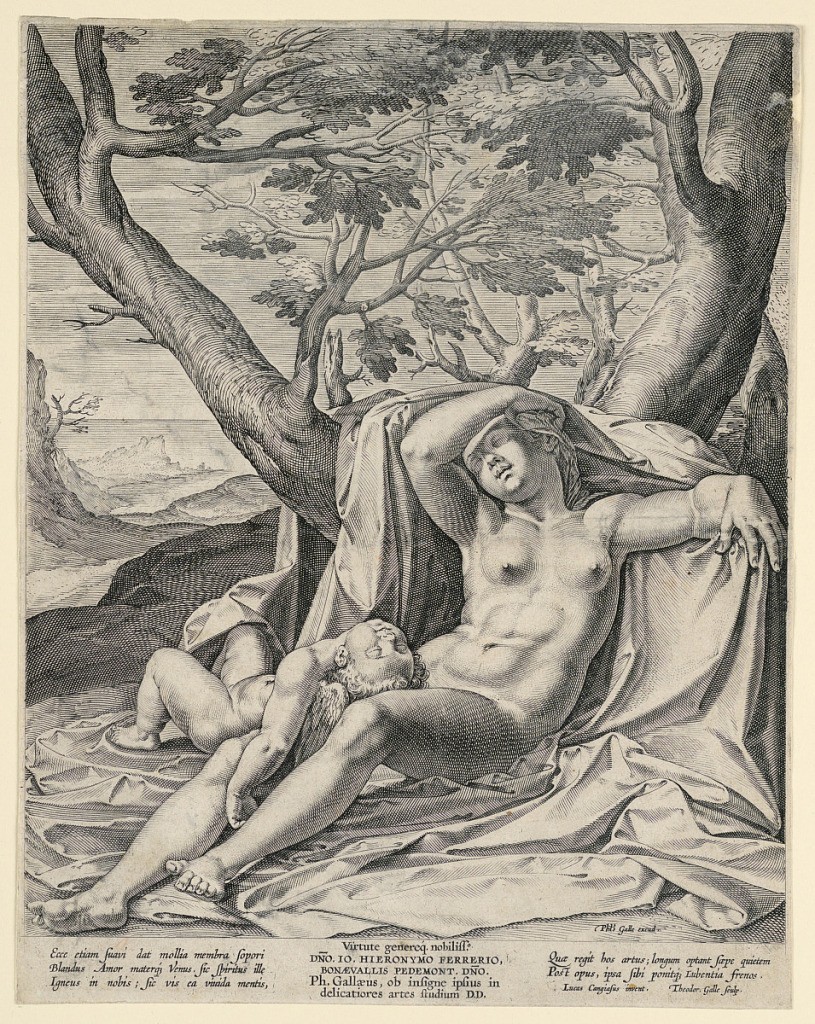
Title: Sleeping Venus and Cupid
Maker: Theodor Galle, ca. 1571 - 1633
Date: ca. 1600-1610
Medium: Engraving on paper
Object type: Print
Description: Venus is shown nude asleep under a tree, while Cupid also sleeps, resting his head on her lap. Dedication lines and five-line couplet (in Latin) below.